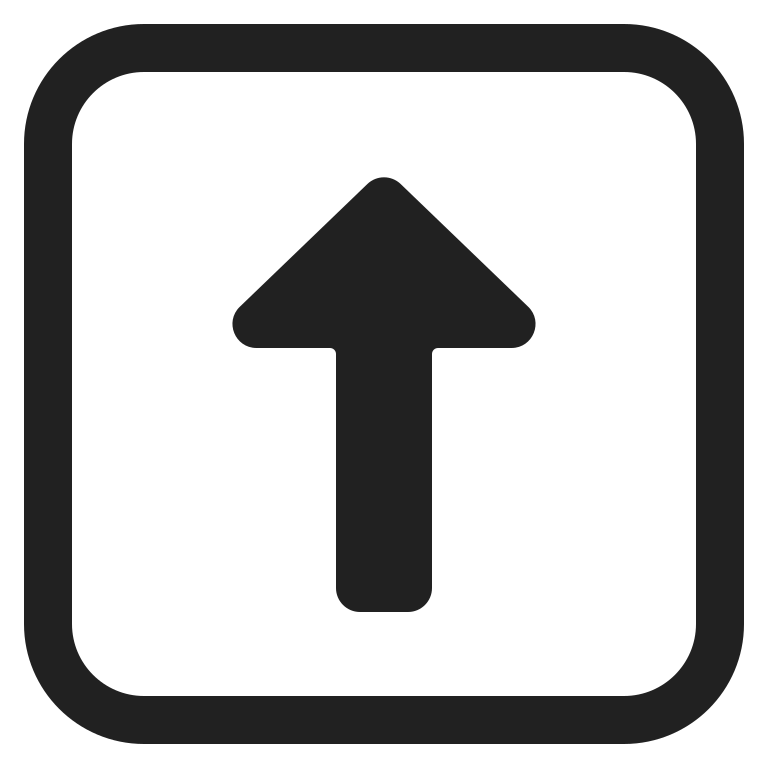
up arrow high contrast